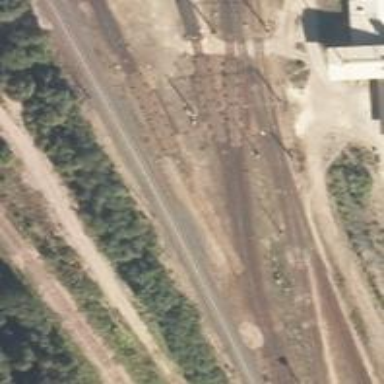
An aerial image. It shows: Railway signal.